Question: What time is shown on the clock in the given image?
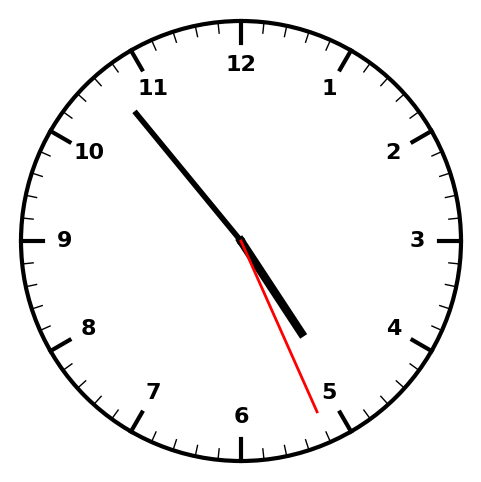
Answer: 04:53:26